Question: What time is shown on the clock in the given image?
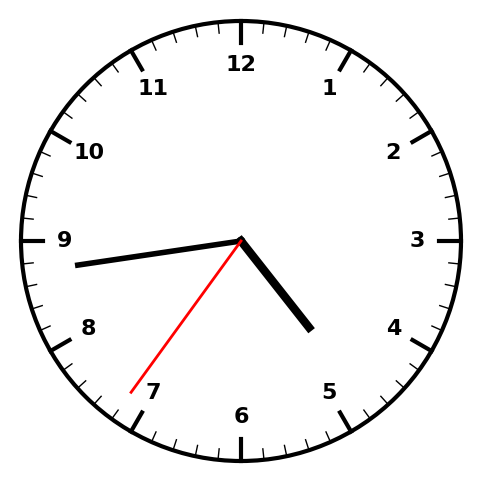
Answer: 04:43:36